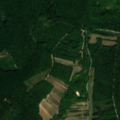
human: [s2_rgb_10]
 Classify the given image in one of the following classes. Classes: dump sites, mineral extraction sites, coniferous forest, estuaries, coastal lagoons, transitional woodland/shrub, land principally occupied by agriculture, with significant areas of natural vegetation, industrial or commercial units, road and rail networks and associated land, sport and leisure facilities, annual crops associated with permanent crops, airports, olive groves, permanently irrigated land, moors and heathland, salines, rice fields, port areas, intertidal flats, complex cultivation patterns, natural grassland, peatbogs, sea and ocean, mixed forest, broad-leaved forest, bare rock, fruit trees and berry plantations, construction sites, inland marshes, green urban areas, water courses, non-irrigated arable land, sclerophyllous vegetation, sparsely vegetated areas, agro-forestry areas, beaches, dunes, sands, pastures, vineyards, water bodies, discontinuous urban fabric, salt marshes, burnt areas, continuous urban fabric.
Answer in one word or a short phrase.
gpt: vineyards, broad-leaved forest, mixed forest